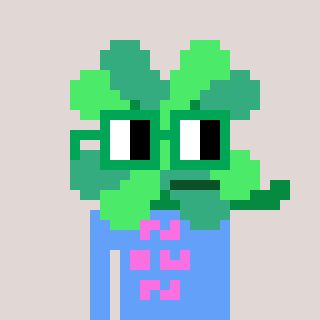
a pixel art character with square green glasses, a clover-shaped head and a blue-colored body on a warm background